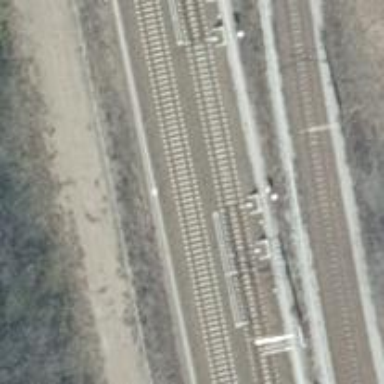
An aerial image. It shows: Railway switch.